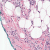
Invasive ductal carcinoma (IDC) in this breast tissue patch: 0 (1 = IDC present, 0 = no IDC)